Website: bh-photo
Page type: customer-info-address
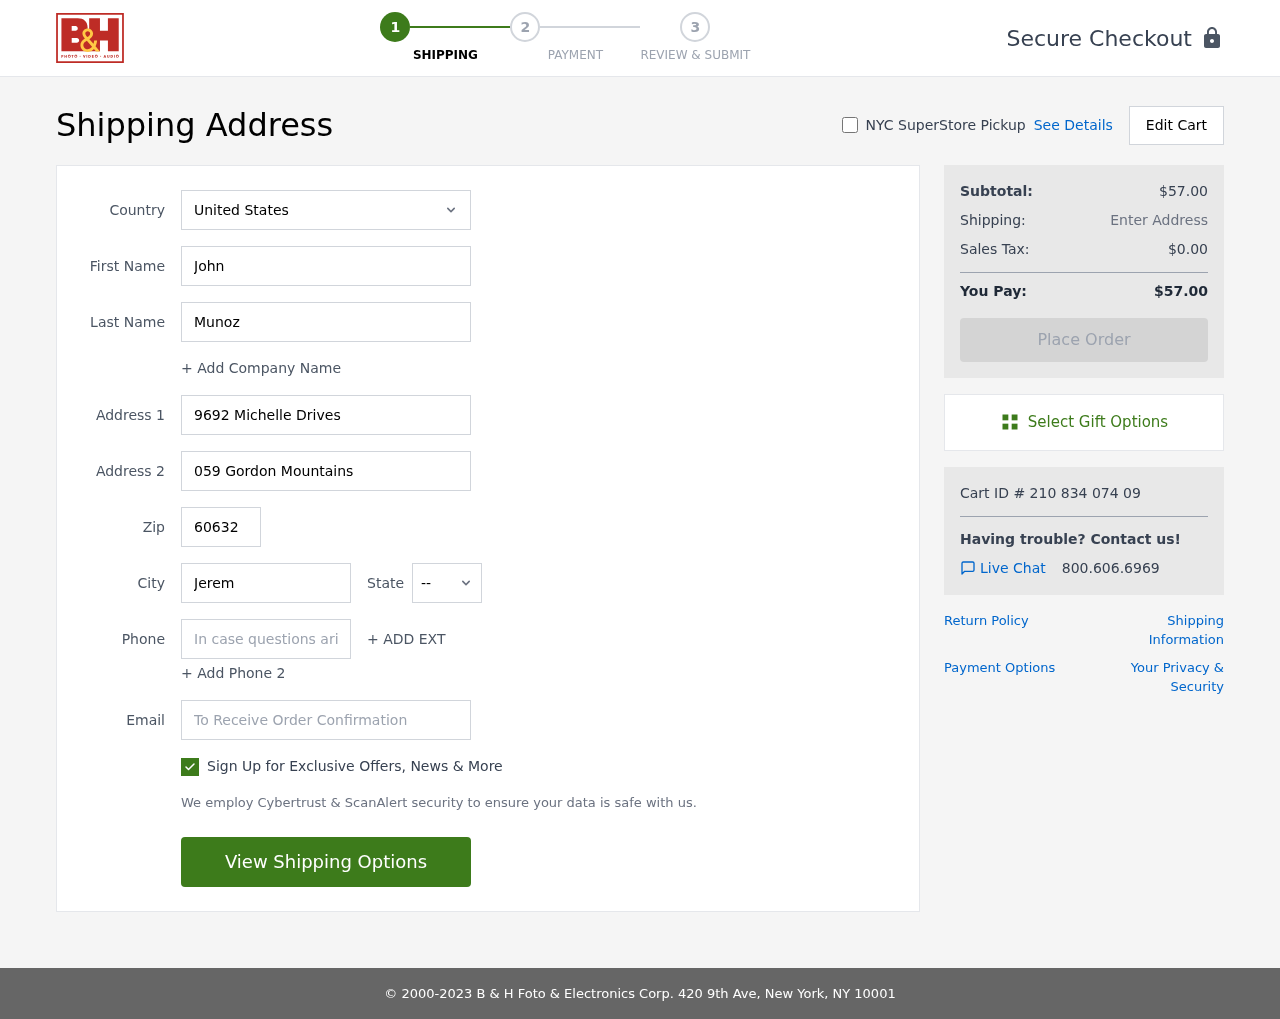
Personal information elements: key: PII_CITY
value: Jeremychester
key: PII_COUNTRY
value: United States
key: PII_EMAIL
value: john_munoz@yahoo.com
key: PII_FIRSTNAME
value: John
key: PII_LASTNAME
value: Munoz
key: PII_PHONE
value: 8178660710
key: PII_POSTCODE
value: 60632
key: PII_STATE_ABBR
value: AK
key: PII_STREET
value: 9692 Michelle Drives
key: PII_STREET2
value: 059 Gordon Mountains
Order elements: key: ORDER_SUBTOTAL
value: $57.00
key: ORDER_TAX
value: $0.00
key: ORDER_TOTAL
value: $57.00
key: ORDER_ID
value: Cart ID # 210 834 074 09